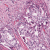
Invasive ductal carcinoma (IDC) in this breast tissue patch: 1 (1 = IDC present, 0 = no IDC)